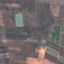
Land use / land cover class: PermanentCrop